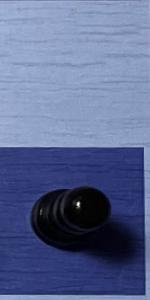
Label: Pawn_Black